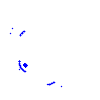
Particle: proton